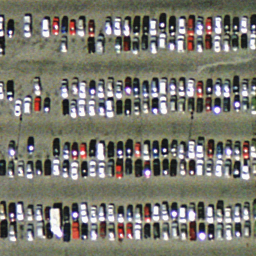
Label: parking lot